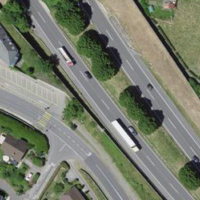
EUNIS habitat code: 57
Species observed at this site:
Symphoricarpos albus